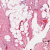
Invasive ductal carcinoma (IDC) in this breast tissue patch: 1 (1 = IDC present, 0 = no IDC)